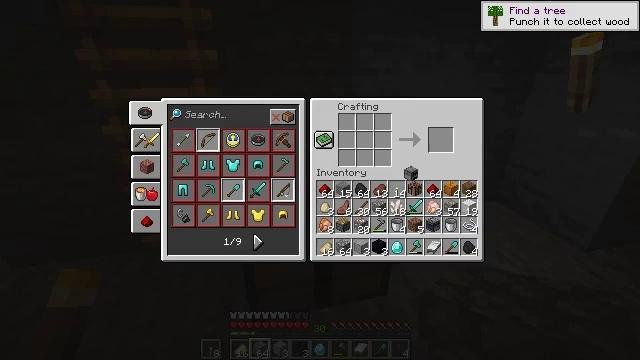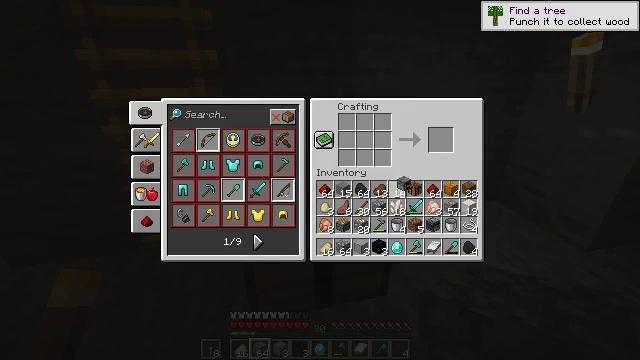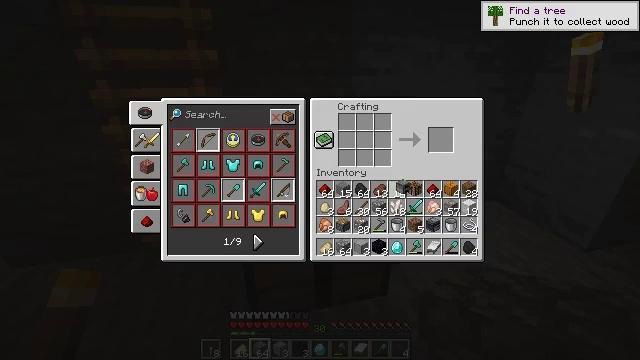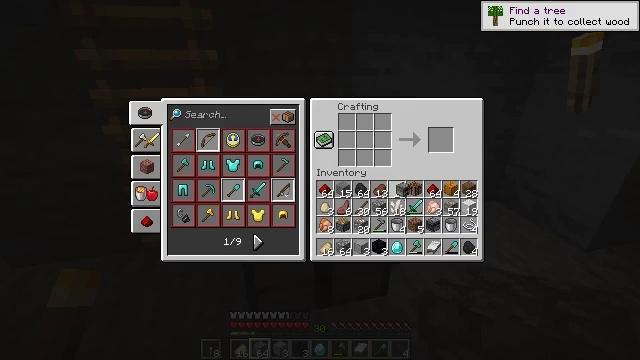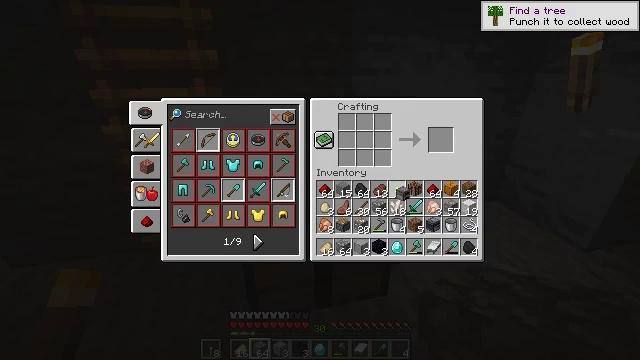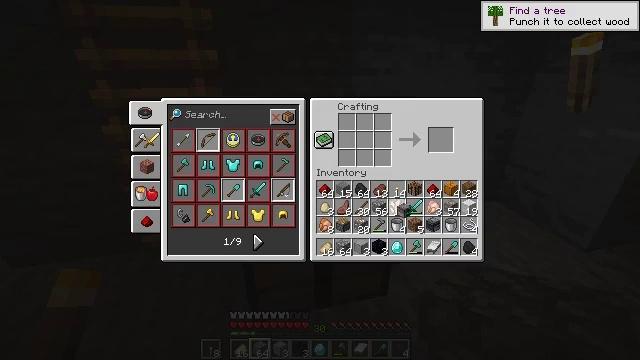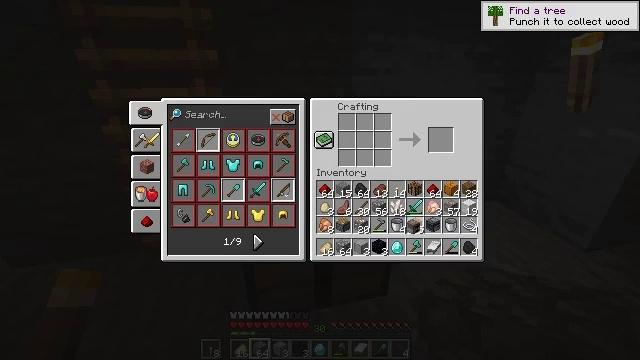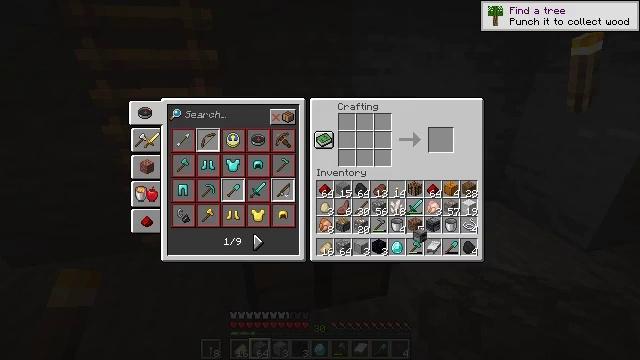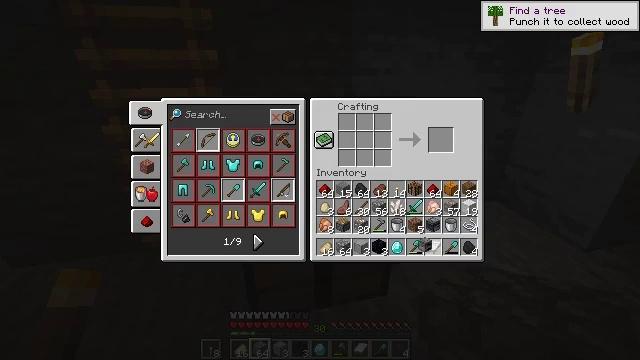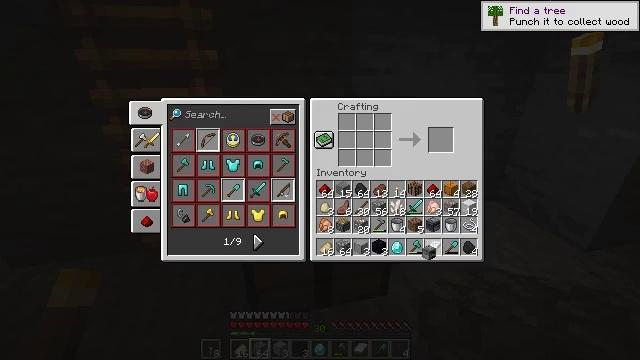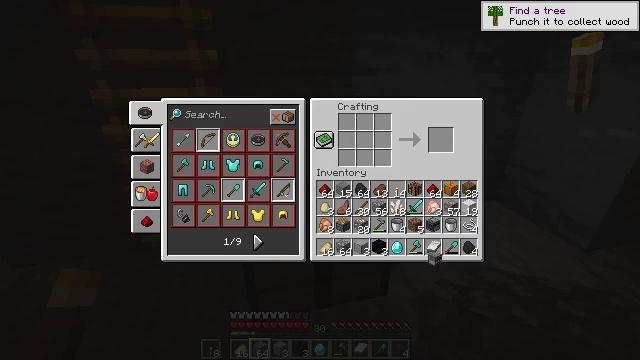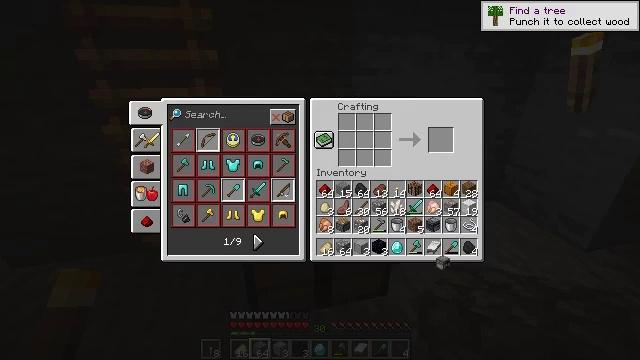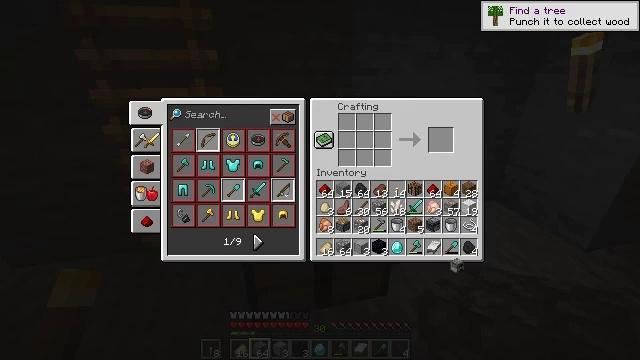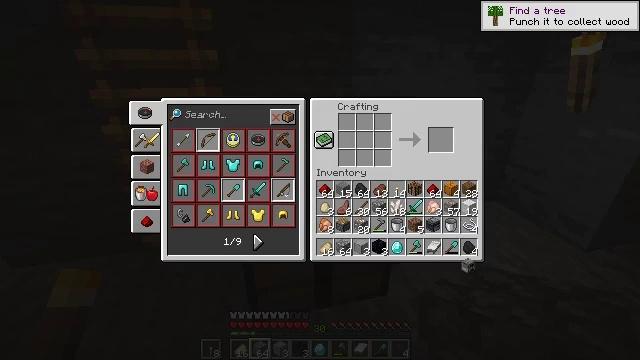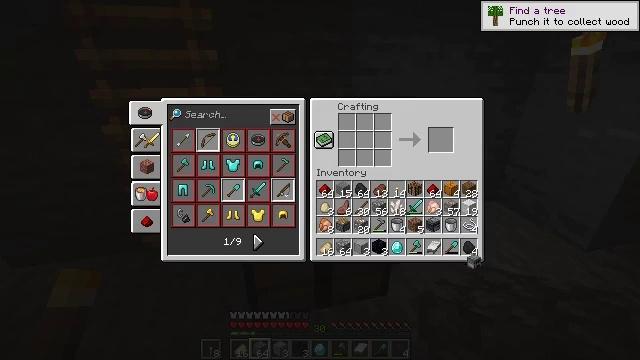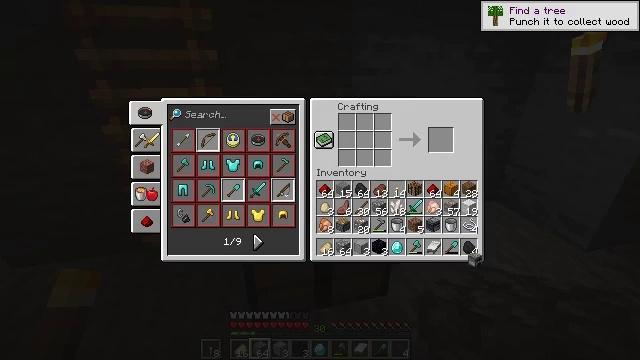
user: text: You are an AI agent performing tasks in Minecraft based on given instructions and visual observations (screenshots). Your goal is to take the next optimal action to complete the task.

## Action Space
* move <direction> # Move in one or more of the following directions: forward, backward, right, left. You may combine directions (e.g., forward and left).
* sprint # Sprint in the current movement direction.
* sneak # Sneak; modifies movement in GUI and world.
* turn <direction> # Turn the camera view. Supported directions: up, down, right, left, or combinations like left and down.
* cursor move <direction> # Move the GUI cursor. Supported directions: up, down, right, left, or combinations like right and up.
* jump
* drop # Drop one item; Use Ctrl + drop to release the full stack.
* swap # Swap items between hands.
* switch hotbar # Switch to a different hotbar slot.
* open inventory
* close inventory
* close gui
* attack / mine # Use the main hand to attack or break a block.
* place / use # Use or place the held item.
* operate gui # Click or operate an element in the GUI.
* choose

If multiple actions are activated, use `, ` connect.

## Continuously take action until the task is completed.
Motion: motion action
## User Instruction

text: Drop a furnace.
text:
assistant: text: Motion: turn left and down
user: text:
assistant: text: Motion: no_op
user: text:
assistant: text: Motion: no_op
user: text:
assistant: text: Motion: no_op
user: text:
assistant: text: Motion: turn down
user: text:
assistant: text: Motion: turn right and down
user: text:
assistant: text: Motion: turn right and down
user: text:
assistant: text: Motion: turn down
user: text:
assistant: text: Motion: turn down
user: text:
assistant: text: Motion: no_op
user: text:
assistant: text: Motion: turn right
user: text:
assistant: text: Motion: turn right
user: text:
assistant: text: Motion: turn right
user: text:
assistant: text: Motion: no_op
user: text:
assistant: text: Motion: no_op
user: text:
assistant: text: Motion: no_op
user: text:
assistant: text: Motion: no_op
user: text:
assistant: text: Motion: no_op
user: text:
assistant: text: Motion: no_op
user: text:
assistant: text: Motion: no_op
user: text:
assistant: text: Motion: no_op
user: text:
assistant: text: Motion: no_op
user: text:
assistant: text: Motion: no_op
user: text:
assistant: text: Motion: attack / mine
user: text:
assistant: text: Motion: attack / mine
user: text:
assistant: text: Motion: turn right
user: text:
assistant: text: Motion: turn right and up
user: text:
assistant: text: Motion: no_op
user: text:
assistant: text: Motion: attack / mine
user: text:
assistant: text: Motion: attack / mine